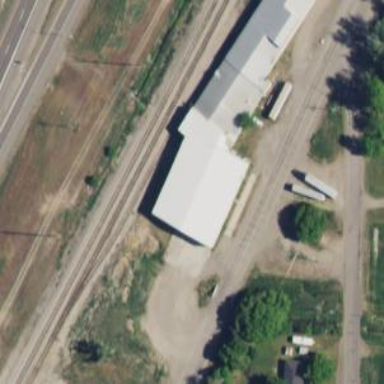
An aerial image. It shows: Railway spur service.